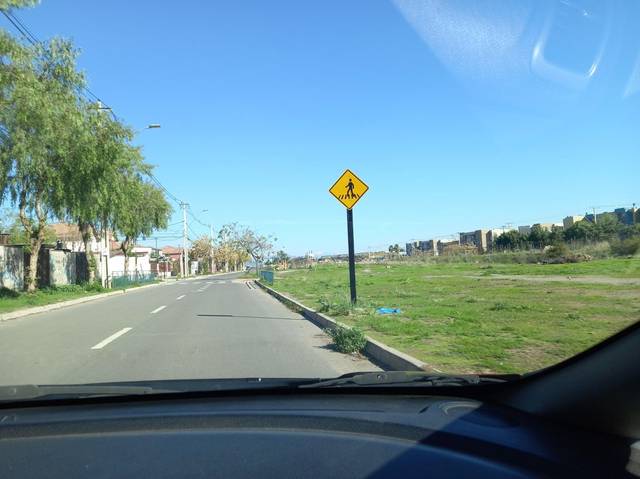
Region: Chile
Coordinates: -33.589, -70.549